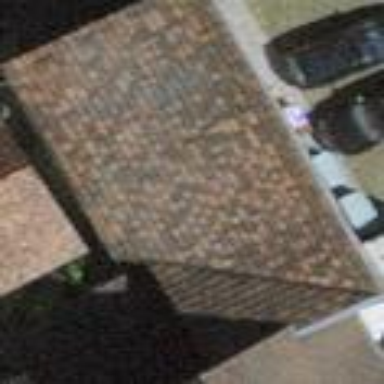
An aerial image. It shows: Garage.